Milling tool wear sample.
Tool blade image: 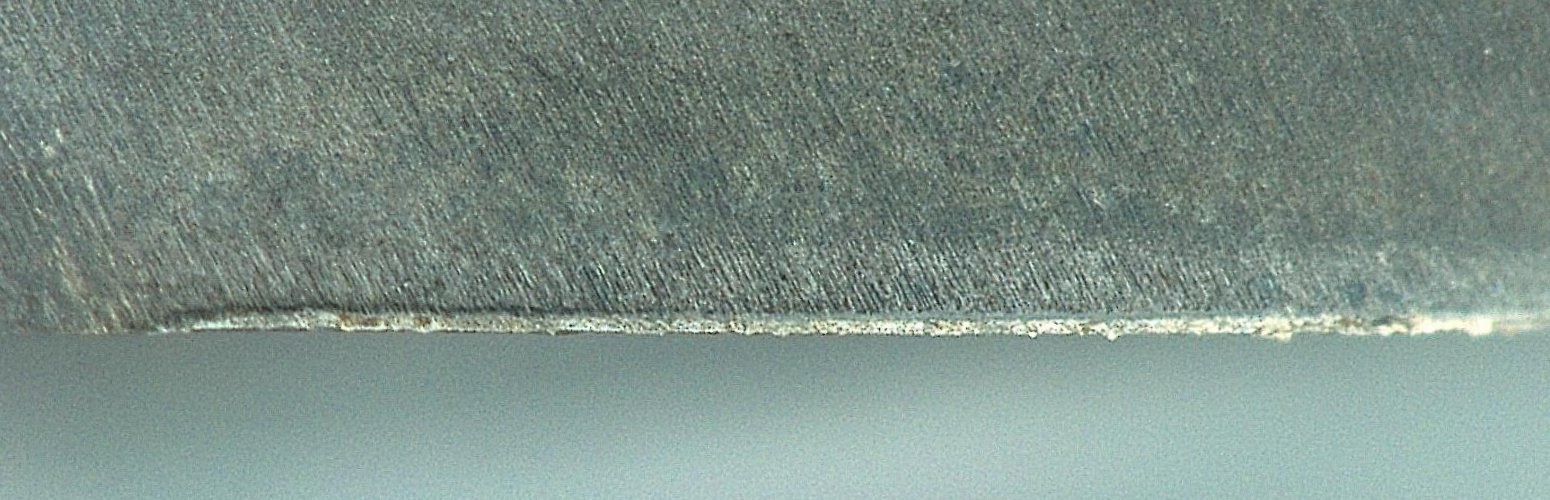
Chip image: 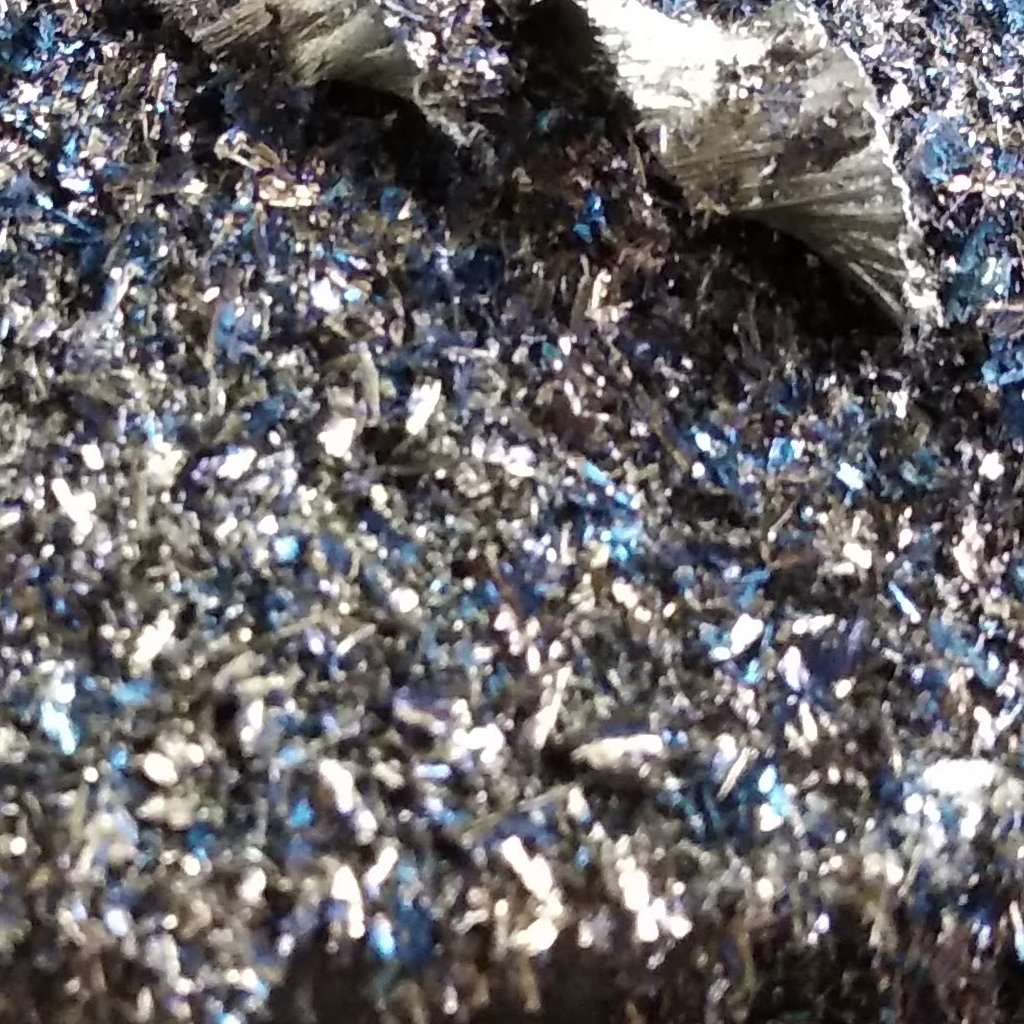
Workpiece image: 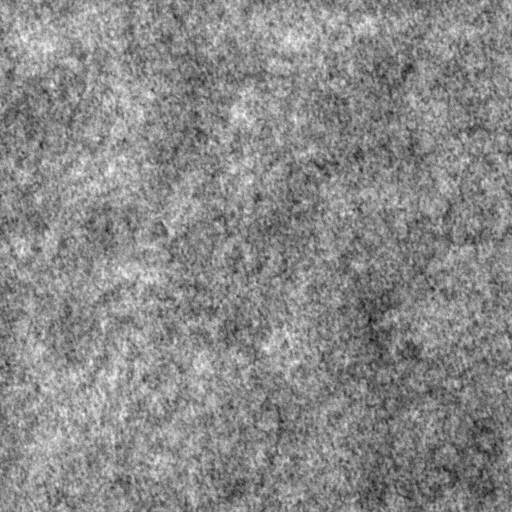
Tool wear state: used
Gaps: 10.48
Flank wear: 104.52
Overhang: 20.01
Force-signal Mel-spectrograms (X, Y, Z axes): 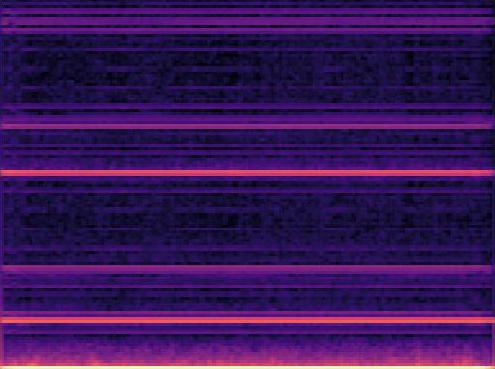 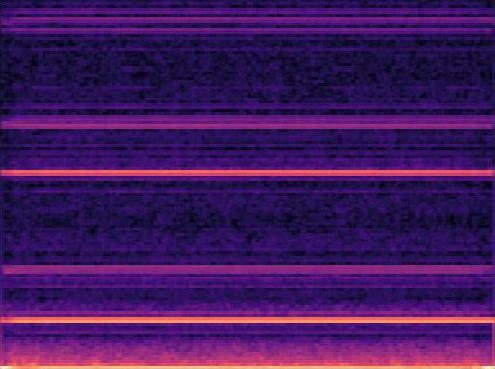 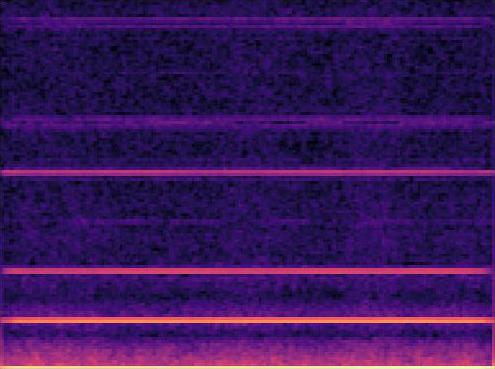
Force-signal scalograms (X, Y, Z axes): 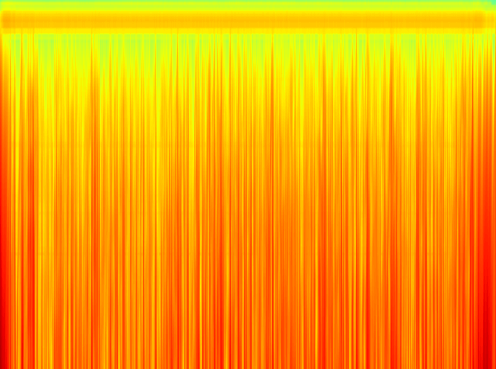 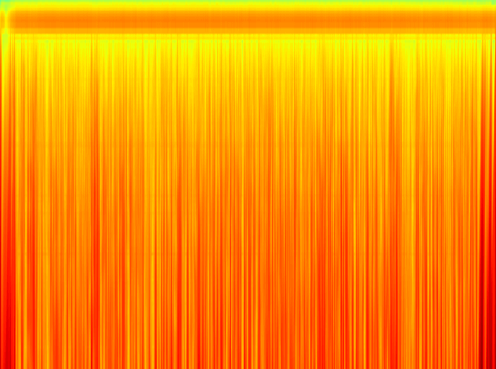 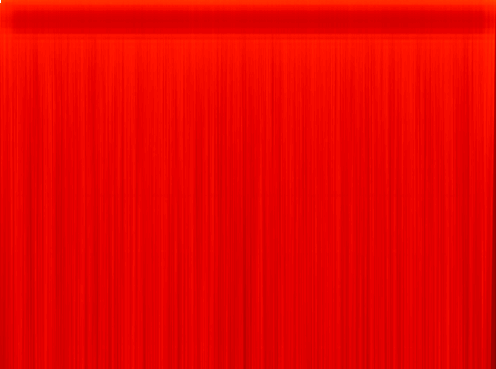
Force phase: accelerated_severe_wear